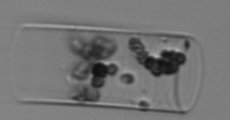
Label: Guinardia_flaccida